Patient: sex M, age 32
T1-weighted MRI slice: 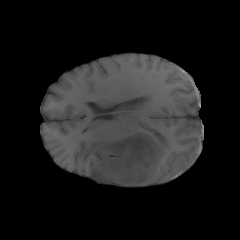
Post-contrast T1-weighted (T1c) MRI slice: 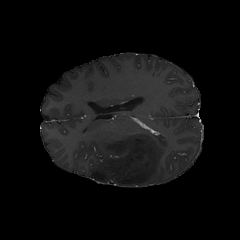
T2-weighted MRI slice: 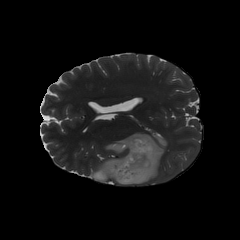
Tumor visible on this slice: yes
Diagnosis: Astrocytoma, IDH-mutant
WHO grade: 2